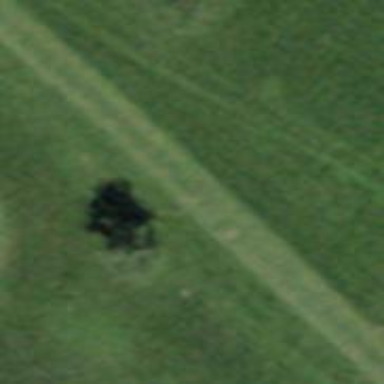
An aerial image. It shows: Designated golf cart path with grass surface.